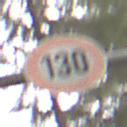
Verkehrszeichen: Geschwindigkeit130
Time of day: MorningAfternoon
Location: Outdoor (Nature)
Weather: Overcast
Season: Winter
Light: Natural